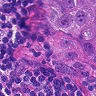
Metastatic tissue present: yes